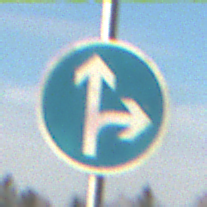
Verkehrszeichen: VorgeschriebeneFahrtrichtungGeradeausOderRechts
Umgebung: Outdoor, Nature
Tageszeit: MorningAfternoon
Wetter: Clear
Licht: Natural
Jahreszeit: NotSpecified
Kontrast: HighContrast